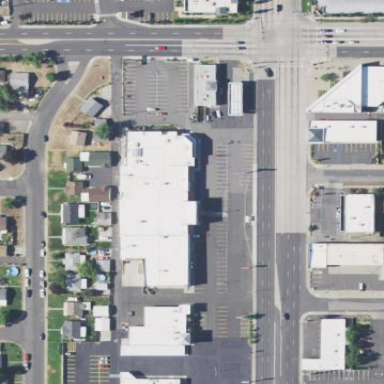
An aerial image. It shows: Parking area with asphalt surface.